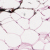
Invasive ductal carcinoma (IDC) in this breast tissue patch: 0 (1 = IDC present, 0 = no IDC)